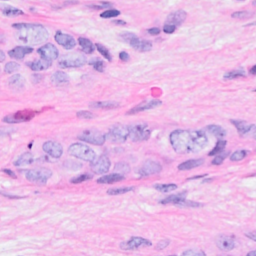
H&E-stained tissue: Breast